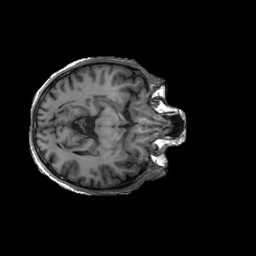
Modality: T1w
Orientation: axial
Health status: ill
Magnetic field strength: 3 T